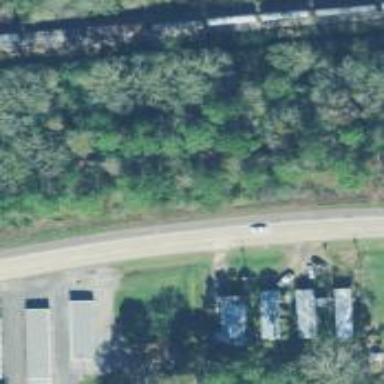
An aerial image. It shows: Trunk highway.